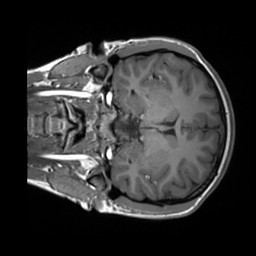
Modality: T1w
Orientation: coronal
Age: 21
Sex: female
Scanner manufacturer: siemens
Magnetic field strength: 3 T
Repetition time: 1.8 s
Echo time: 0.00232 s